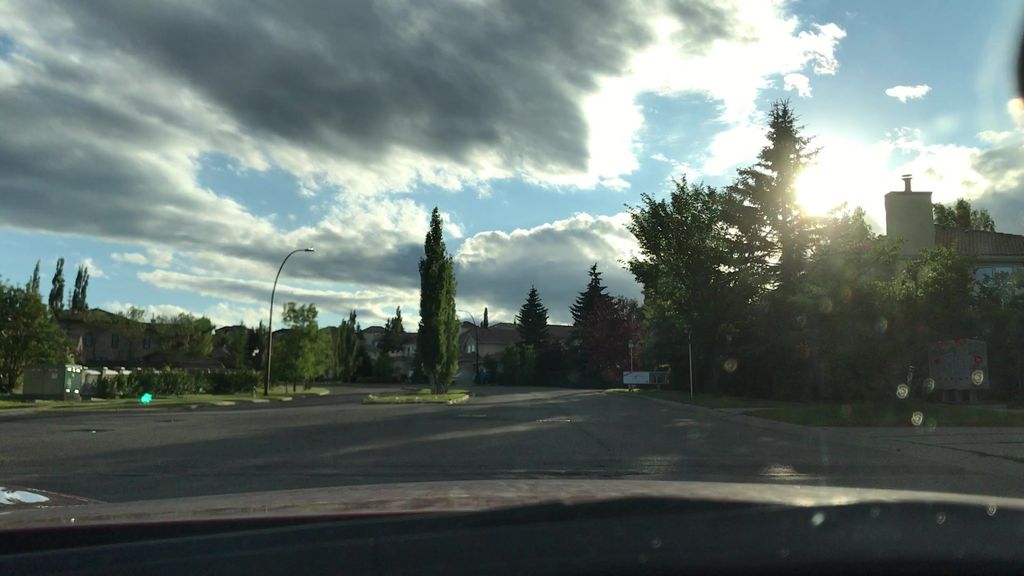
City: calgary